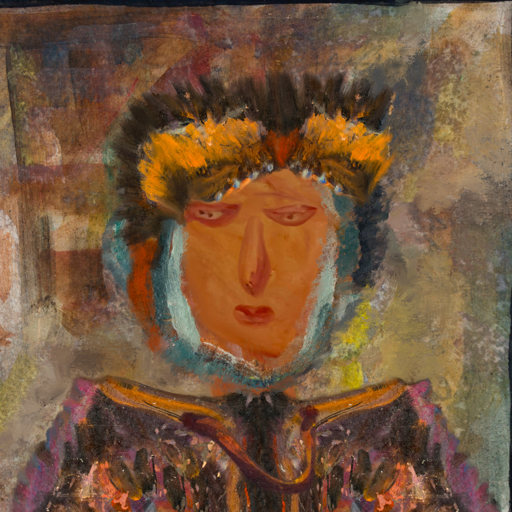
Background: Mosgoul, Head And Neck Front: Pious_Lady, Face Front: Pious_Lady, Bust: Gypsy_Queen, Hair Front: Boggyland, Head Accessory: Gypsy_Queen, Second Necklace: Comrade, Necklace: Blank, Baby: Blank